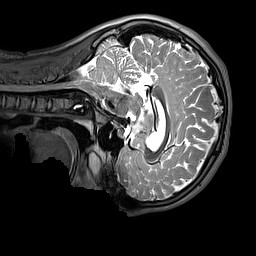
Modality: T2w
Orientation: sagittal
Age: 11
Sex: male
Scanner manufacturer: siemens
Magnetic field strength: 3 T
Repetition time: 3.2 s
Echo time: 0.408 s